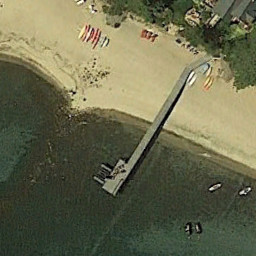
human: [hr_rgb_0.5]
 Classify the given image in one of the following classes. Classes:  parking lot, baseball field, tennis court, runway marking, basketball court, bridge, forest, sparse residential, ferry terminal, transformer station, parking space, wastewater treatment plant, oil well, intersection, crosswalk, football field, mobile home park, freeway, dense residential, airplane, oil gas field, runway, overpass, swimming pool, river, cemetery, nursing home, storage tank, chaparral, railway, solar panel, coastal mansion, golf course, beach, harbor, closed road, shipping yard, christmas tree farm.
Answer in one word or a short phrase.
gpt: ferry terminal